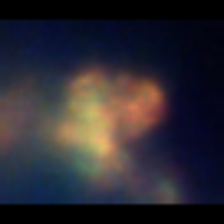
Taxon: Diatom_aggregate
Group: Diatoms